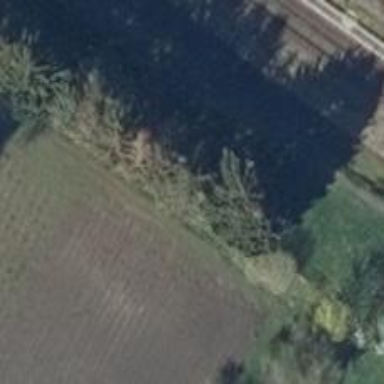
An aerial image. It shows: Row of deciduous broadleaved trees.